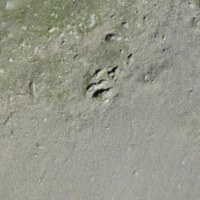
EUNIS habitat code: 48
Species observed at this site:
Saxifraga moschata